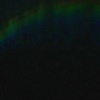
Label: space